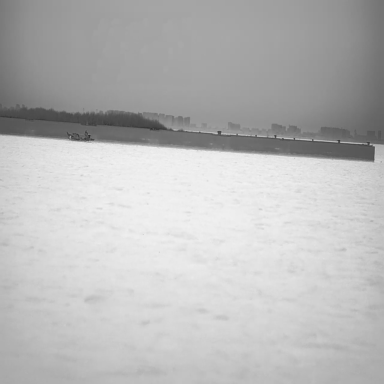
There is a bulk_carrier in the infrared image.